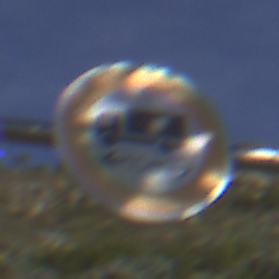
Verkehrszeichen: TatsaechlicheLaenge
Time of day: MorningAfternoon
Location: Outdoor (RoadRail)
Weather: PartlyCloudy
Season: NotSpecified
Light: Natural